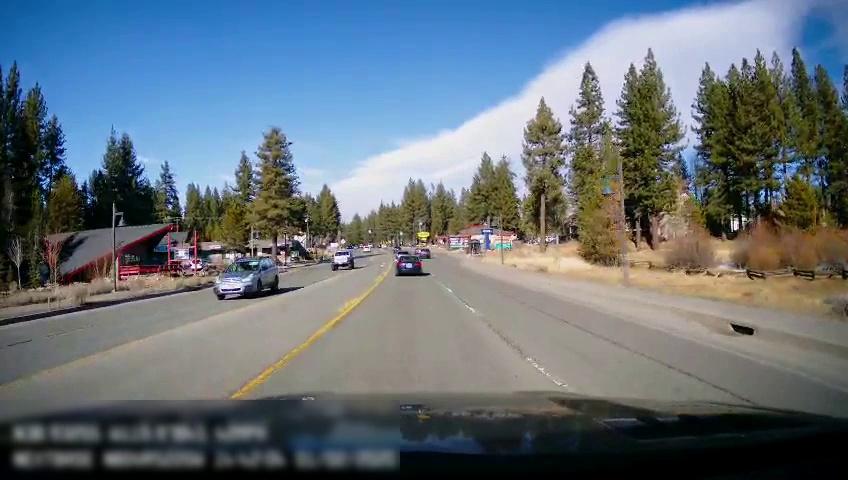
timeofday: Day
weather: Sunny
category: Drivable Space
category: Vehicles | Car
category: Vehicles | Car
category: Vehicles | SUV
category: Vehicles | SUV
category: Vehicles | SUV
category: Vehicles | Car
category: Lanes | Opposite Lane
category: Lanes | Current Lane
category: Lanes | Current Lane
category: Traffic | Signs